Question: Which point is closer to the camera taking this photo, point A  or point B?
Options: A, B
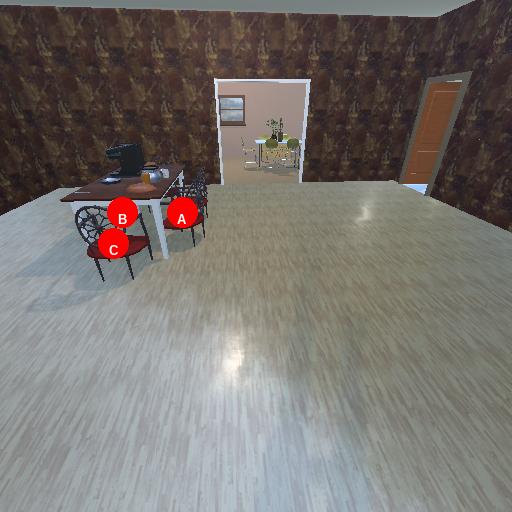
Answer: A